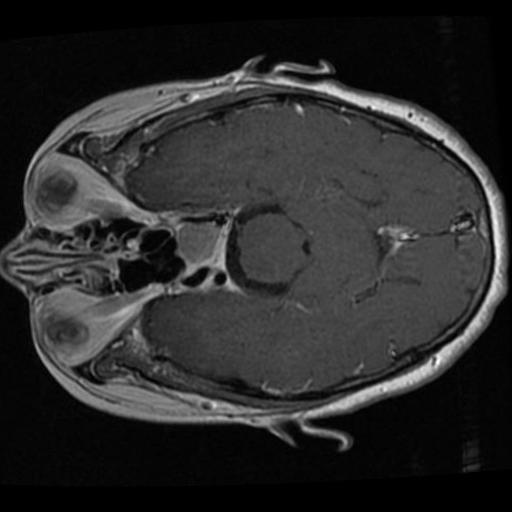
Label: brain_tumor